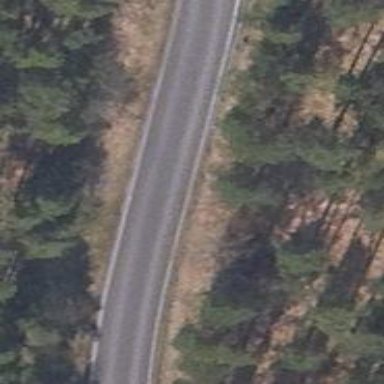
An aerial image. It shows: Secondary road with asphalt surface.